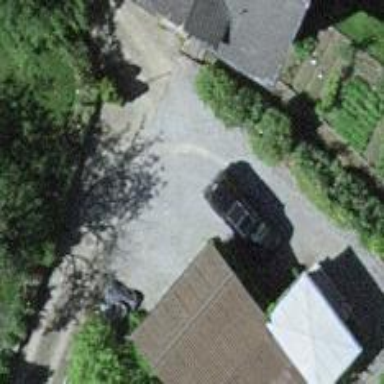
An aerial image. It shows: Driveway made of paving stones.